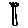
Label: flower